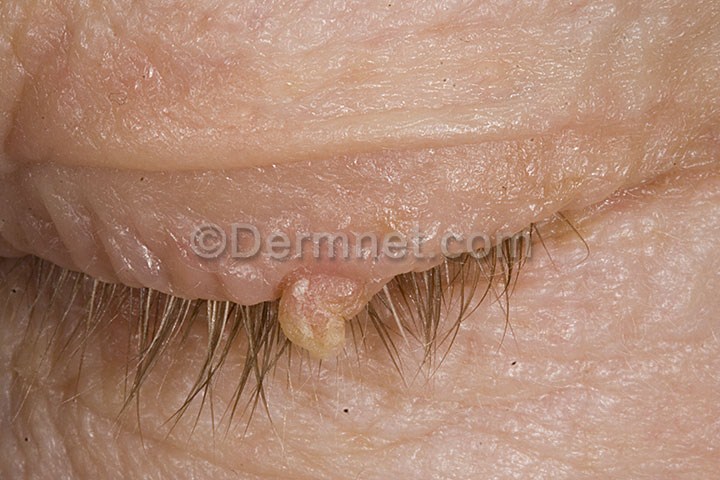
Disease: Warts Molluscum and other Viral Infections